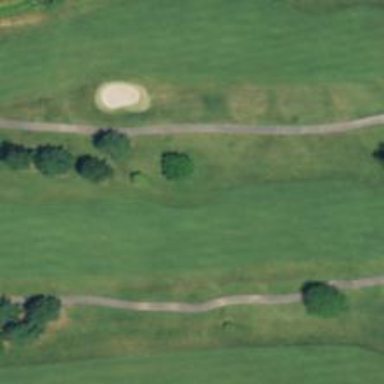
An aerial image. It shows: View of golf hole.